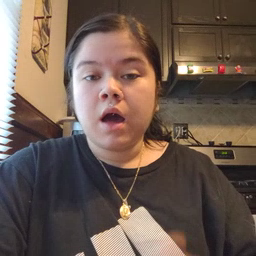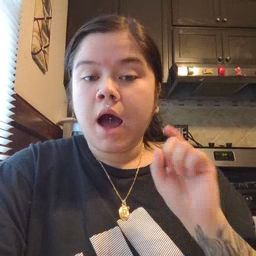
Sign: haveto